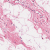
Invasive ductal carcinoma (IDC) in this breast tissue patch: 0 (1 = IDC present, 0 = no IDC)